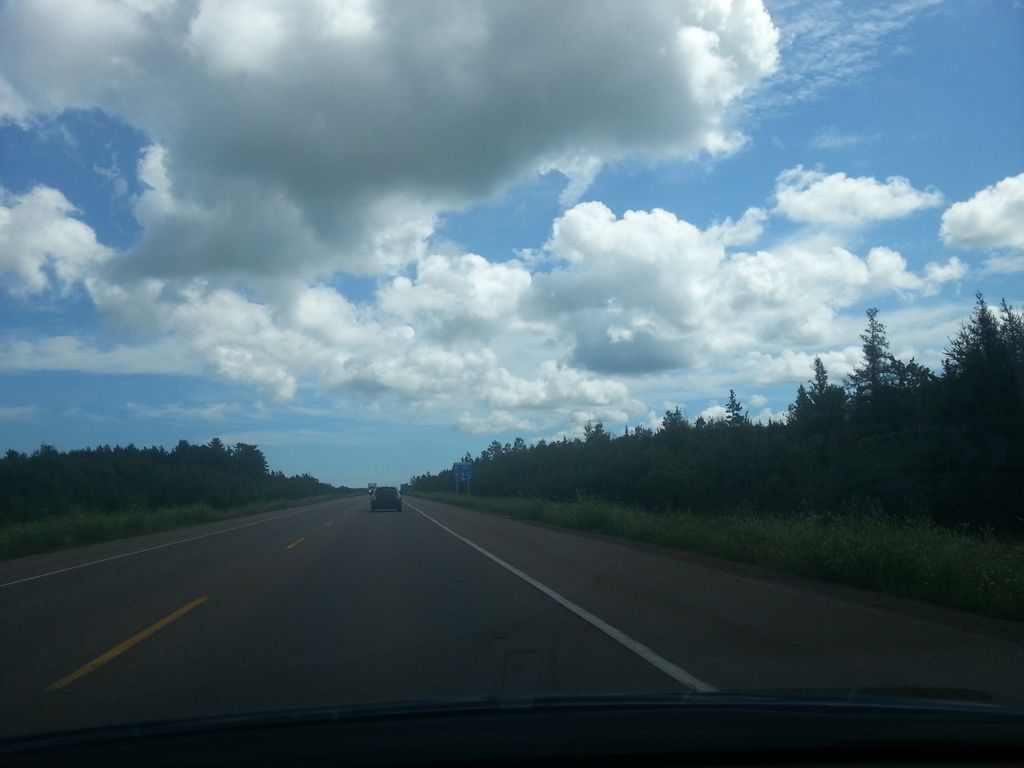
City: charlottetown